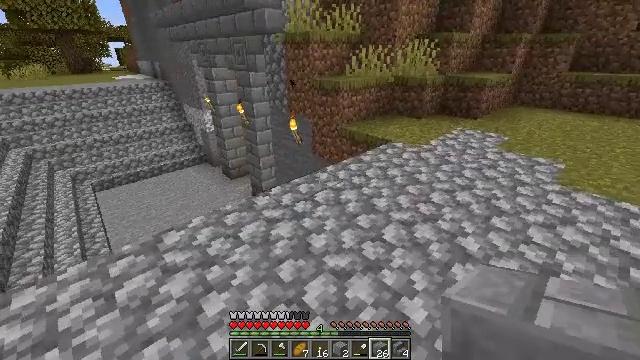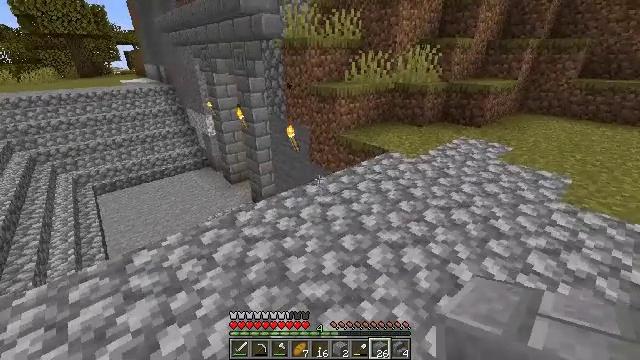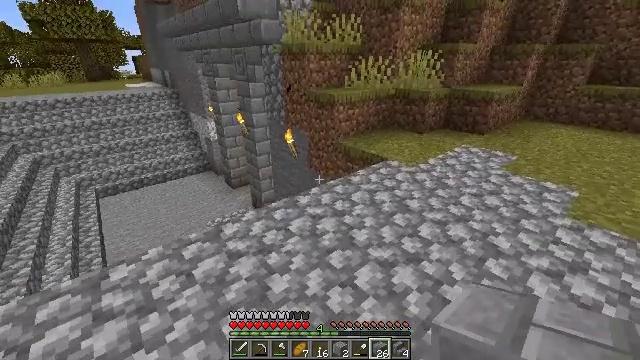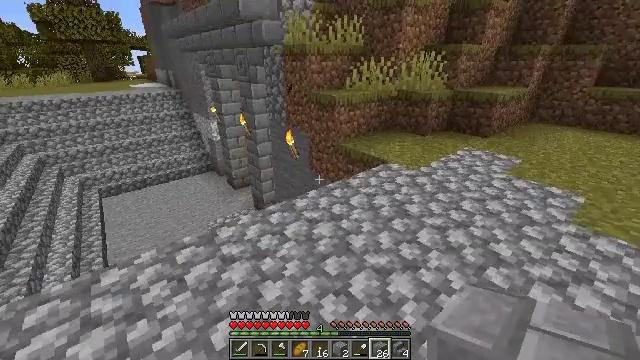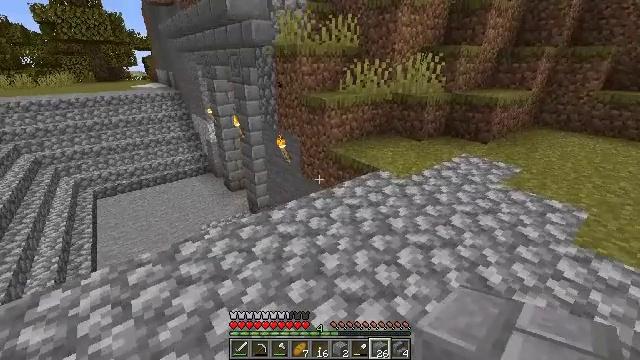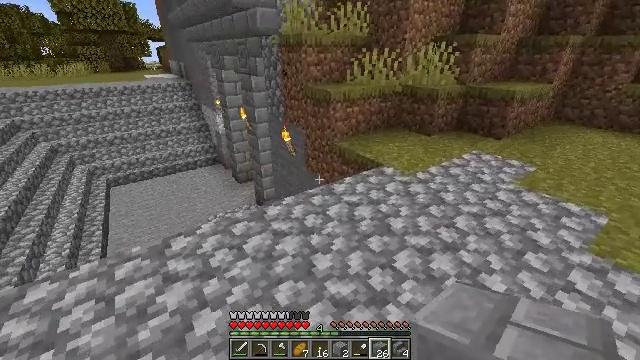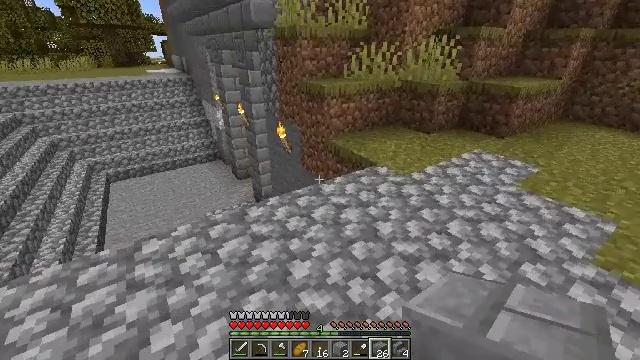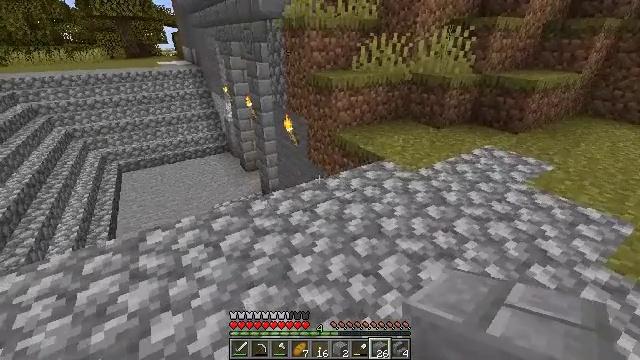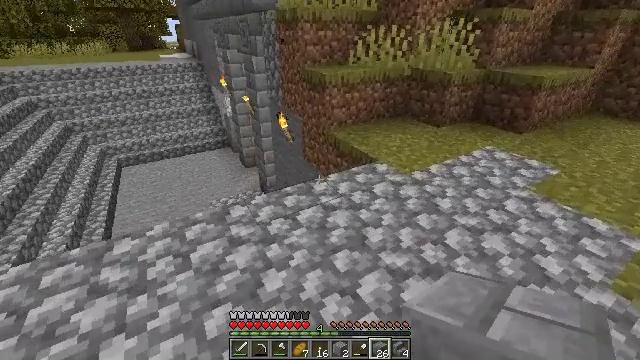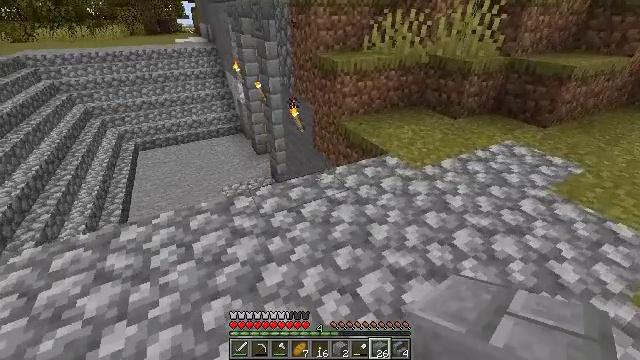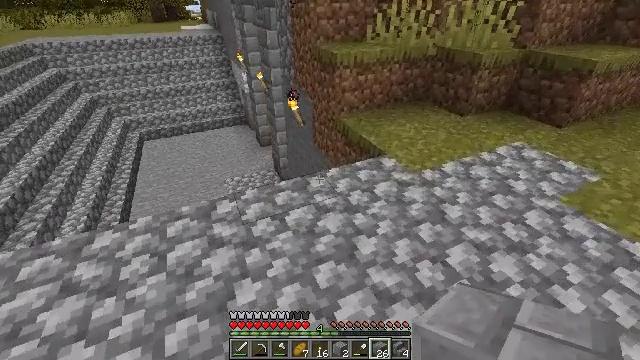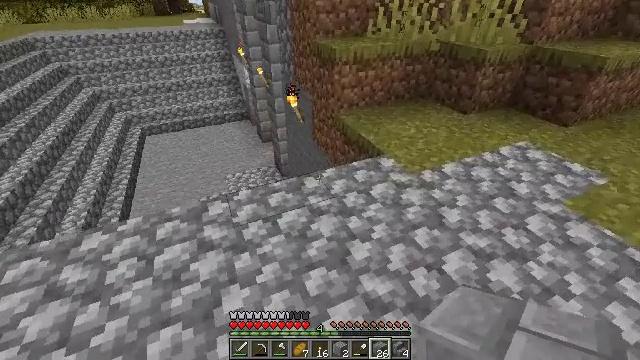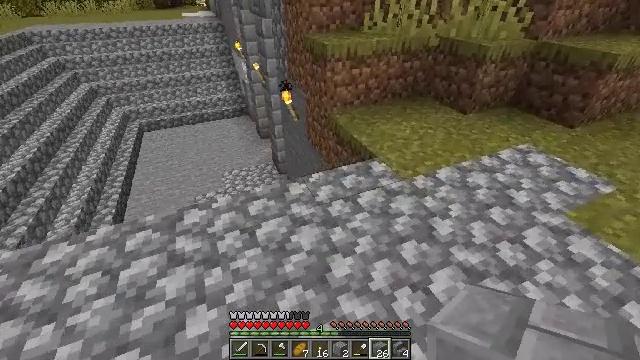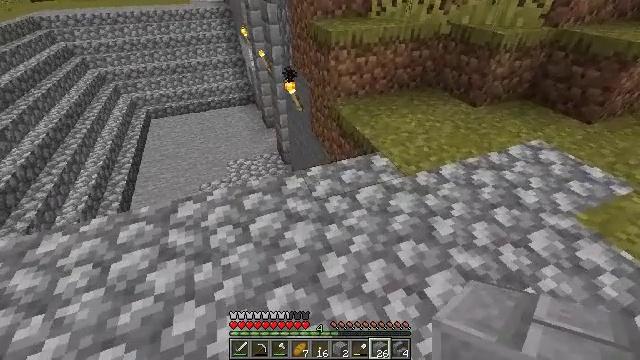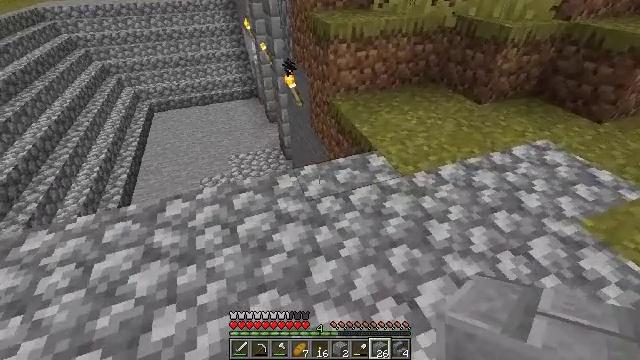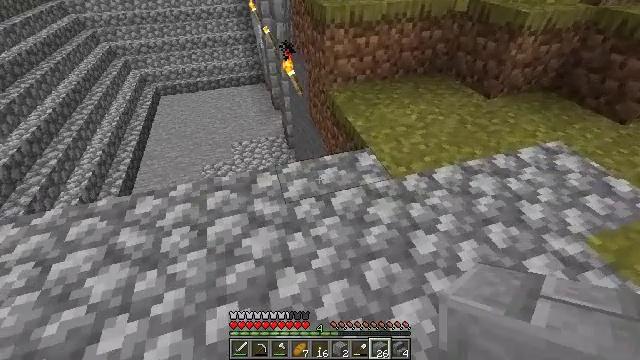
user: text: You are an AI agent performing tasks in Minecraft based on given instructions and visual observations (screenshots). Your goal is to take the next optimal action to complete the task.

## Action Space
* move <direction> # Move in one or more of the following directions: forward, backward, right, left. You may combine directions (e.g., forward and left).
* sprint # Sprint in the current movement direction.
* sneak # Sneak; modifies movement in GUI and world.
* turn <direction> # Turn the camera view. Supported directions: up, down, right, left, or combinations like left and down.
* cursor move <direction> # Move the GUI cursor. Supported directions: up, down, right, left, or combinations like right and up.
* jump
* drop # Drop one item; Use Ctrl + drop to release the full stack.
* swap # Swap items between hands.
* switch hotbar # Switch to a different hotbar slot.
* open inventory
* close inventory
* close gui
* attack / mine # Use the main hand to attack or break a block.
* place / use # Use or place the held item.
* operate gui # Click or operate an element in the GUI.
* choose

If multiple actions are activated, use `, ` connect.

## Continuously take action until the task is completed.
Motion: motion action
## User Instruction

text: Use four granite blocks to create polished granite.
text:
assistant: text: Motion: move forward and move right, turn left
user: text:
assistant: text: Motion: move forward and move right, turn left
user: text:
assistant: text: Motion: move forward and move right
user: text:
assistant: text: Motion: move forward and move right, turn left
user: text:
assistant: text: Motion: move forward and move right, turn left and down
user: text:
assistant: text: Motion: move forward and move right, turn left and down
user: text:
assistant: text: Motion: move forward and move right, turn left and down
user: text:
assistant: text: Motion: move forward and move right, turn left and down
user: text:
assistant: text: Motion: move forward and move right, turn left and down
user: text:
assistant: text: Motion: move forward and move right, turn left and down
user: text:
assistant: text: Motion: move forward and move right, turn down
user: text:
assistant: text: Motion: move forward and move right, turn down
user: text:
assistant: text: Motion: move forward and move right, turn left and down
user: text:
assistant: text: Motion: move forward and move right, turn left and down
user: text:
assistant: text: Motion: move forward and move right, turn left and down
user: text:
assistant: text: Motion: turn left and down
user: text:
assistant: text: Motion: turn left and down
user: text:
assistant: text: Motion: no_op
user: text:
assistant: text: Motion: no_op
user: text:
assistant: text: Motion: no_op
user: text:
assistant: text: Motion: move back, turn left and up
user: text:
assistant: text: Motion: move back, turn left and up
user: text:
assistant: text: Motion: move back, turn left and up
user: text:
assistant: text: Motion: move back, turn left and up
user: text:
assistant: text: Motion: move back
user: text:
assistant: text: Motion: move back
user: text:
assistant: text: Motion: move back
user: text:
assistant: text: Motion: move back
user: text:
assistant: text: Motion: move back
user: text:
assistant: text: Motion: move back